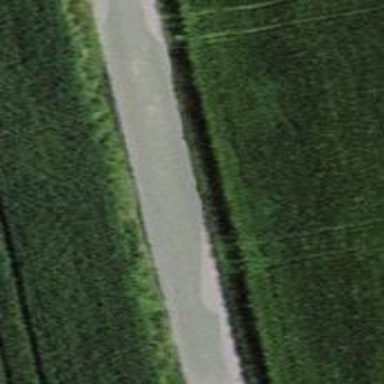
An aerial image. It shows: Unclassified road.